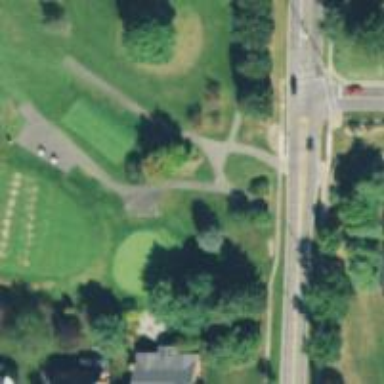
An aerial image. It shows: Path for both roads and golfers.